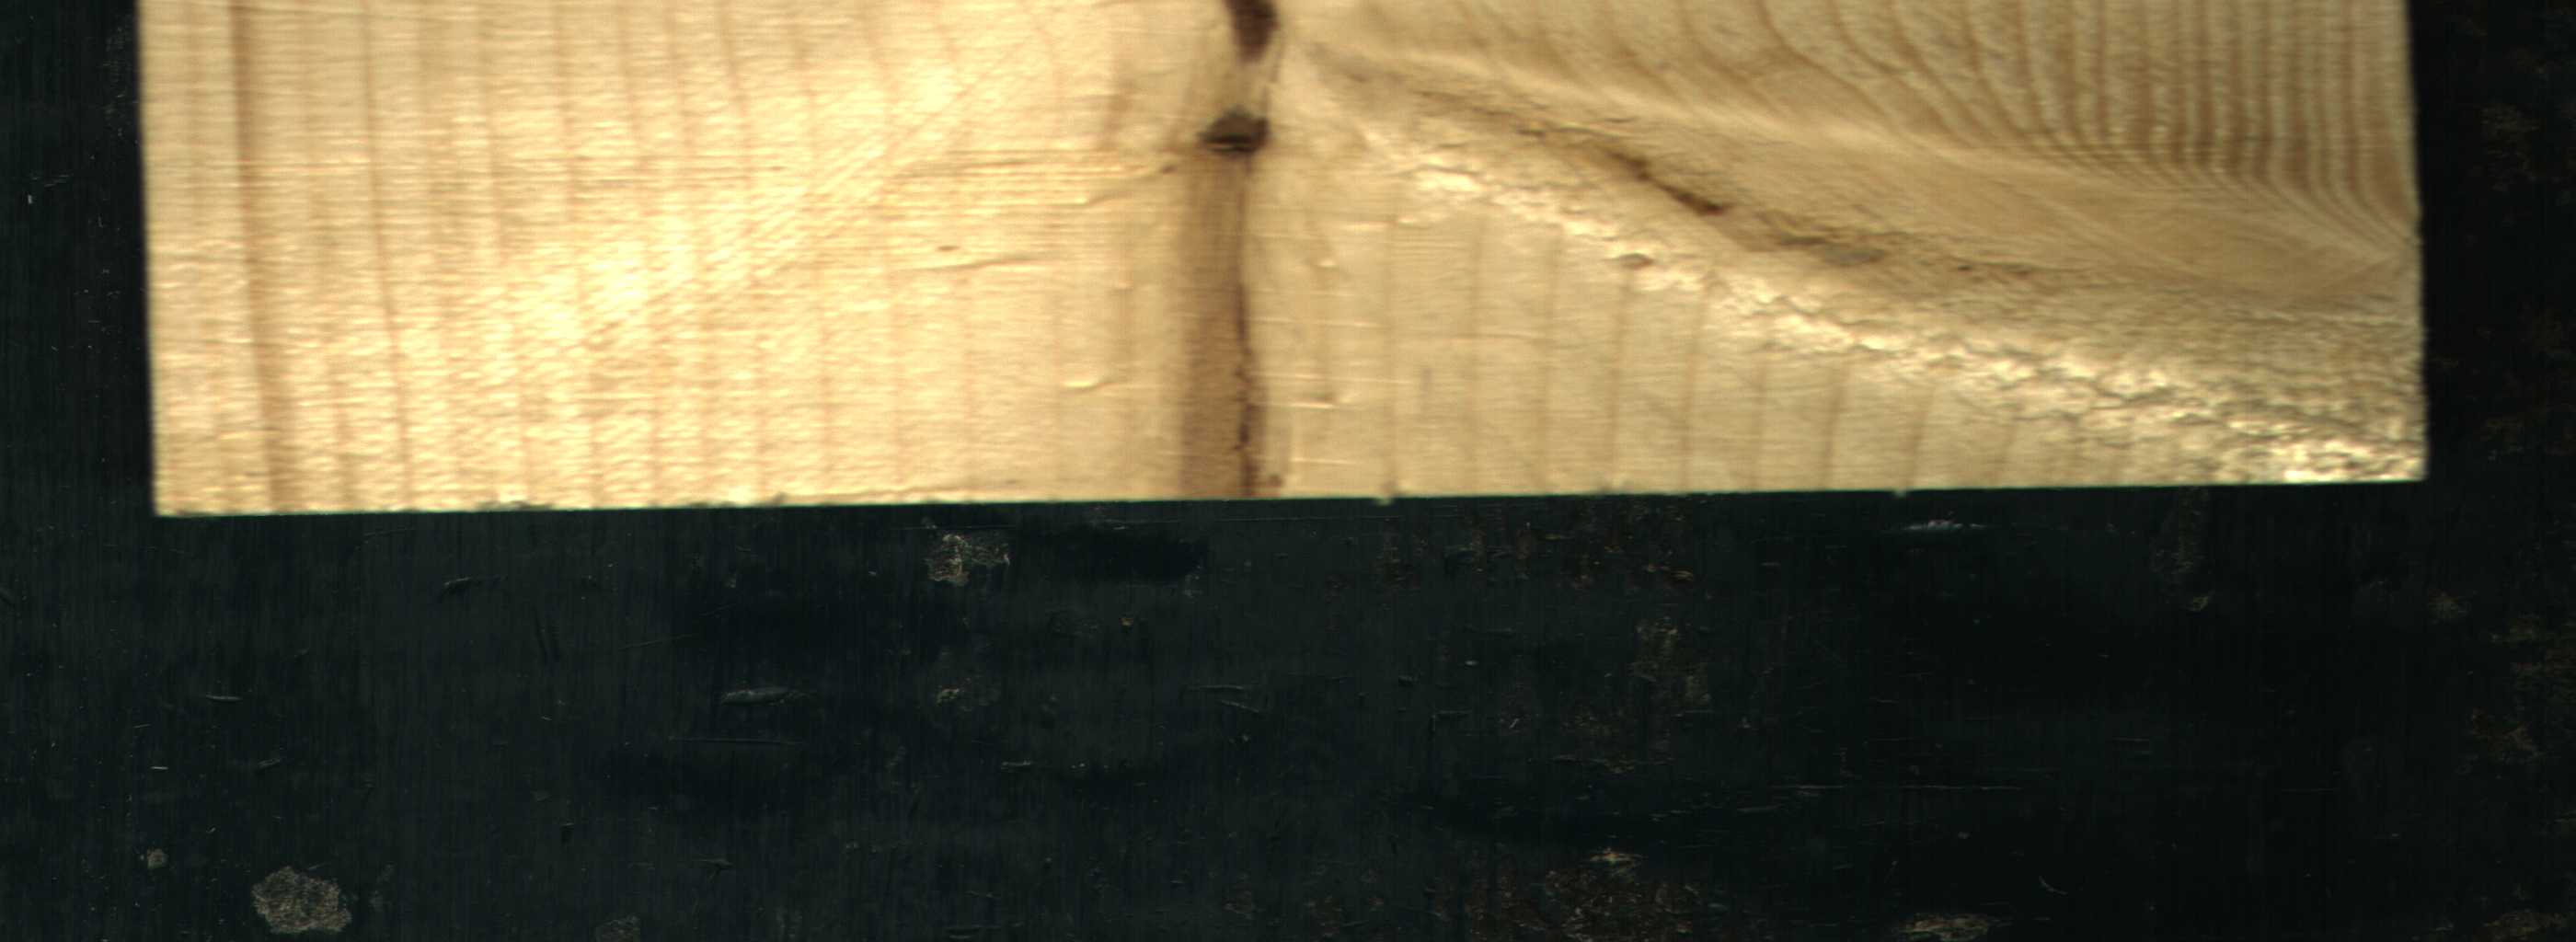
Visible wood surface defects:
Marrow
Marrow
Dead_Knot
Live_Knot